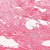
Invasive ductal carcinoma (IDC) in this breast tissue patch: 0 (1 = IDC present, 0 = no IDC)